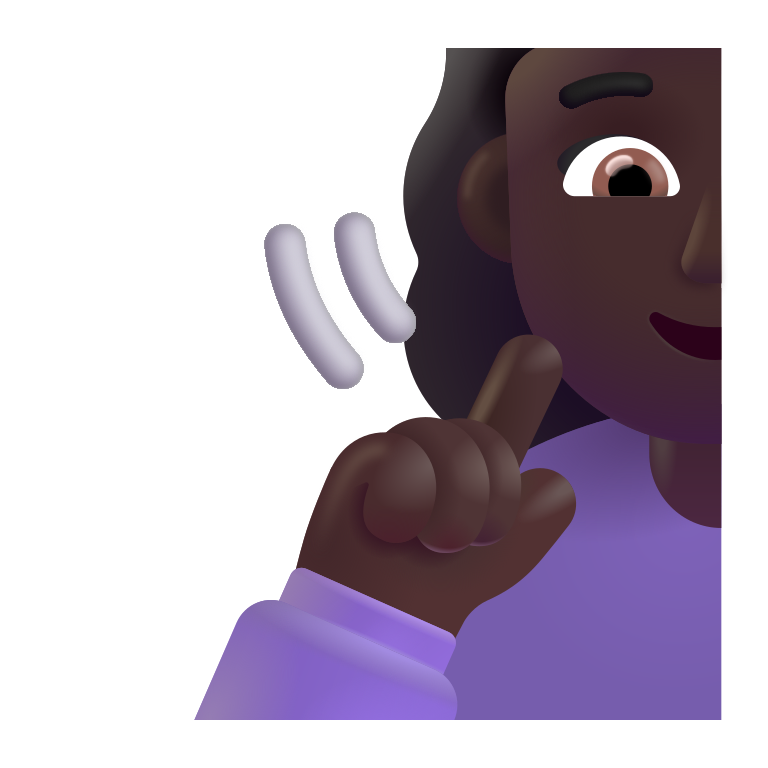
man deaf color dark